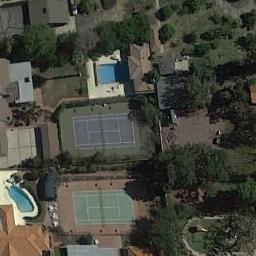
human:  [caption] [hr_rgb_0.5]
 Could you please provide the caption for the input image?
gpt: Many buildings of different shapes are beside the tennis courts .

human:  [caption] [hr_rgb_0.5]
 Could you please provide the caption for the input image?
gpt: Tennis court and swimming pool in the middle of a residential area surrounded by trees .

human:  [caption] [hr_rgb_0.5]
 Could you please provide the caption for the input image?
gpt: There are many cars parked in the parking lot next to the tennis court .

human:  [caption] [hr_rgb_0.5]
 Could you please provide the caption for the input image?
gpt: The tennis court is next to some buildings and trees .

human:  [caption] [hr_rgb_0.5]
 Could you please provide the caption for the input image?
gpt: There are many green trees near the tennis court .